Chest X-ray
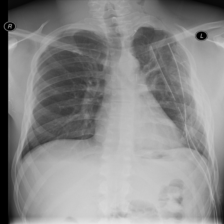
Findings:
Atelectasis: negative
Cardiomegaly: negative
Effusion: negative
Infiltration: negative
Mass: negative
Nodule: negative
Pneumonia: negative
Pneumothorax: negative
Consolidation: negative
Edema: negative
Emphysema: positive
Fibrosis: negative
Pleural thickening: negative
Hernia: negative